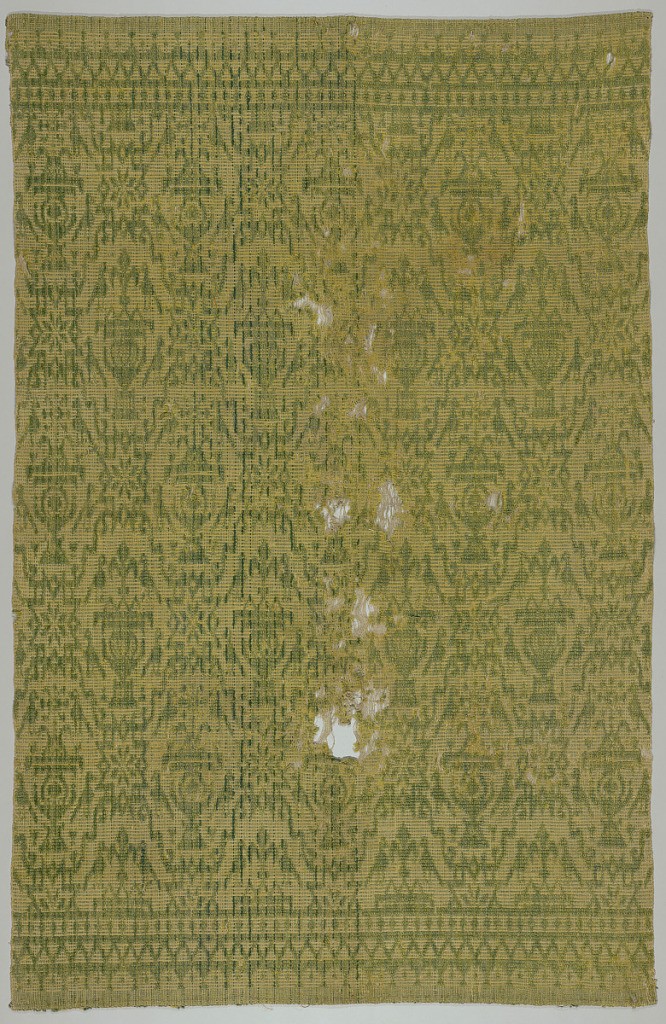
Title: Bed cover
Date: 17th century
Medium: linen, wool Technique: plain weave with supplementary warp
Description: Vertical panel with medium-scale diagonal repeat giving allover effect of large symmetrical urns with addorsed birds on either side of vase, confronted birds on either side of fleur-de-lis rising from the top. Top and bottom border of several small geometric bands.